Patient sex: F
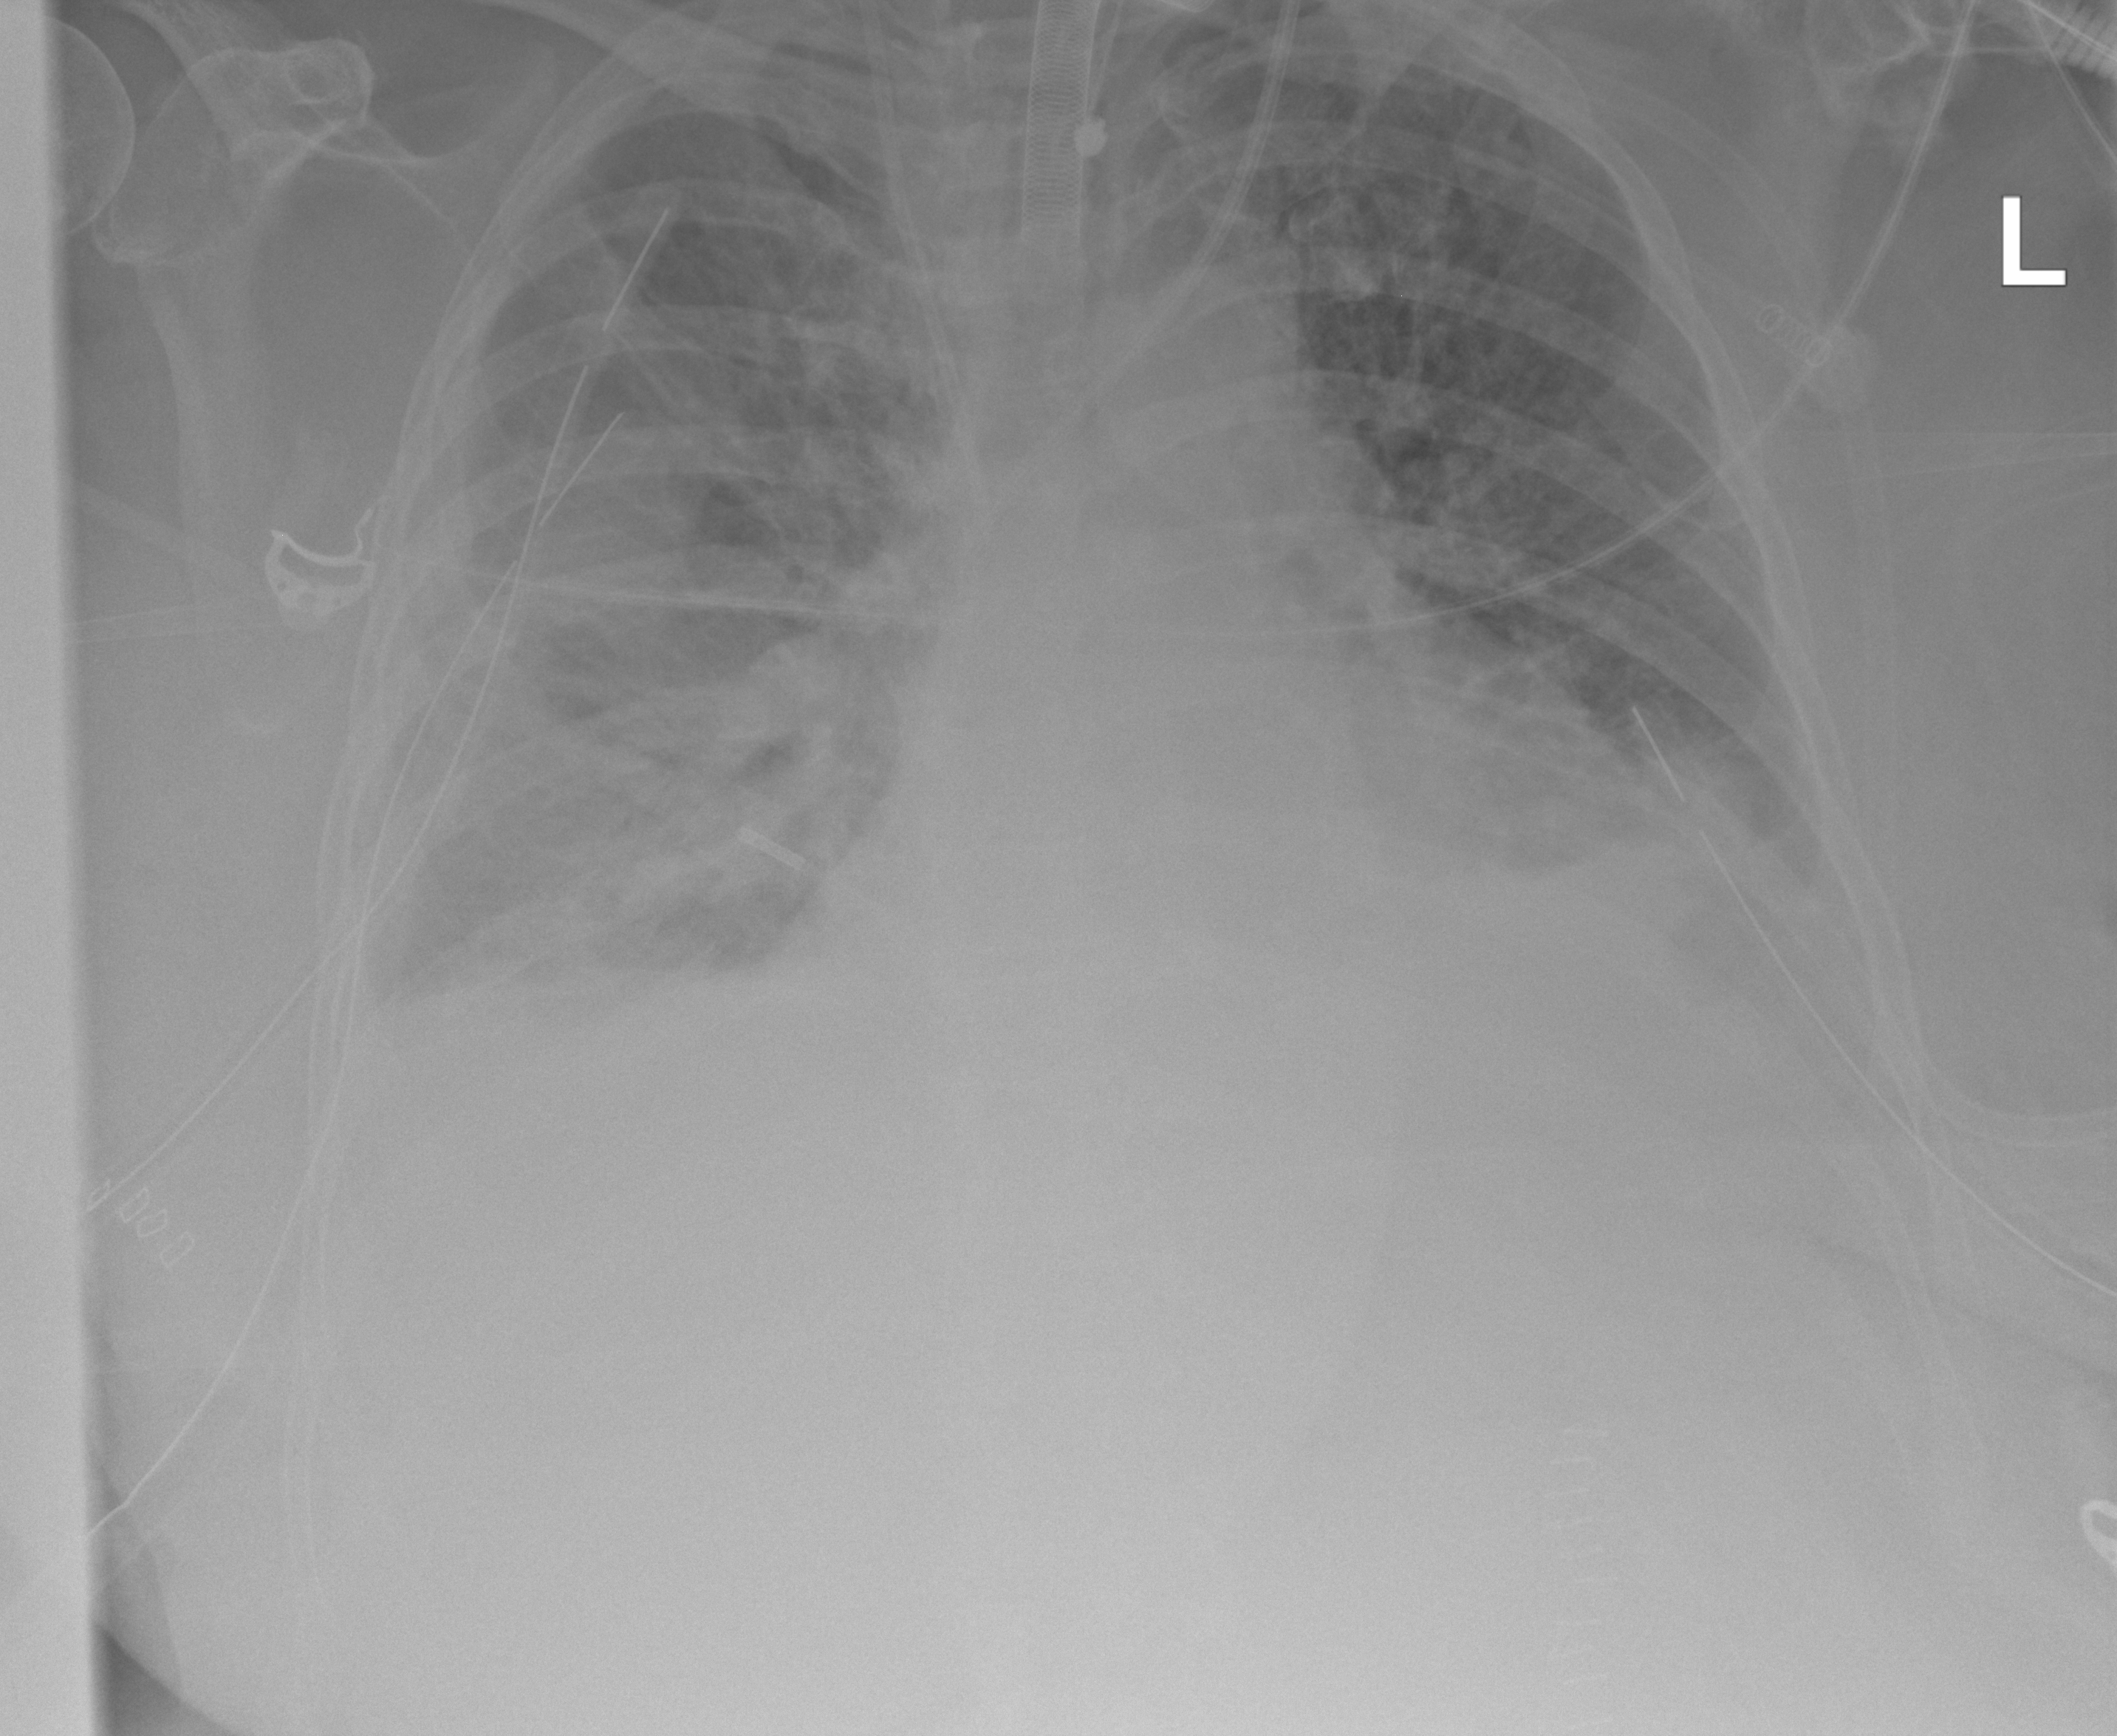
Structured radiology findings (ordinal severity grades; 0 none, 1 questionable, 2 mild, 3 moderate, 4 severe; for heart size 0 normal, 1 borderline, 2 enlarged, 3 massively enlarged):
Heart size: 2
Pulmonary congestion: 2
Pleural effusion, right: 3
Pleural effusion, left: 3
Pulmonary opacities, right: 2
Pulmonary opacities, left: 0
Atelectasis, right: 3
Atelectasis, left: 2